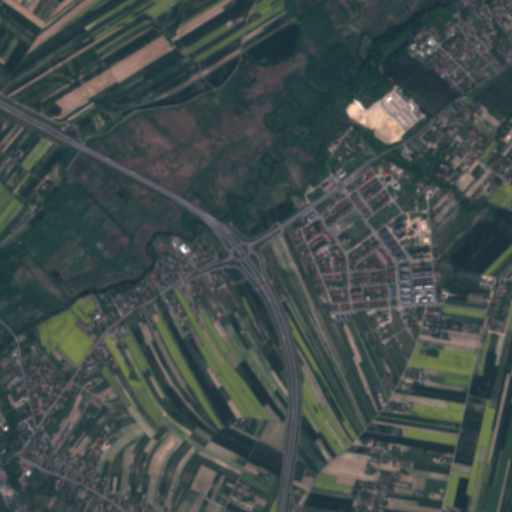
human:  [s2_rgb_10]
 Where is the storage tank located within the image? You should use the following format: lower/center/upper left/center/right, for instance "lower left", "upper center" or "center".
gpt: The storage tank is located in the lower left of the image.
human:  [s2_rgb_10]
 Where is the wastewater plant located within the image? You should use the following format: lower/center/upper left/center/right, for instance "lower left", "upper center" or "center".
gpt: The wastewater plant is located in the lower left of the image.
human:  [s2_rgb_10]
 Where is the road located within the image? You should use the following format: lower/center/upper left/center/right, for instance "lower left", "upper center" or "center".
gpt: There is no road in the image.